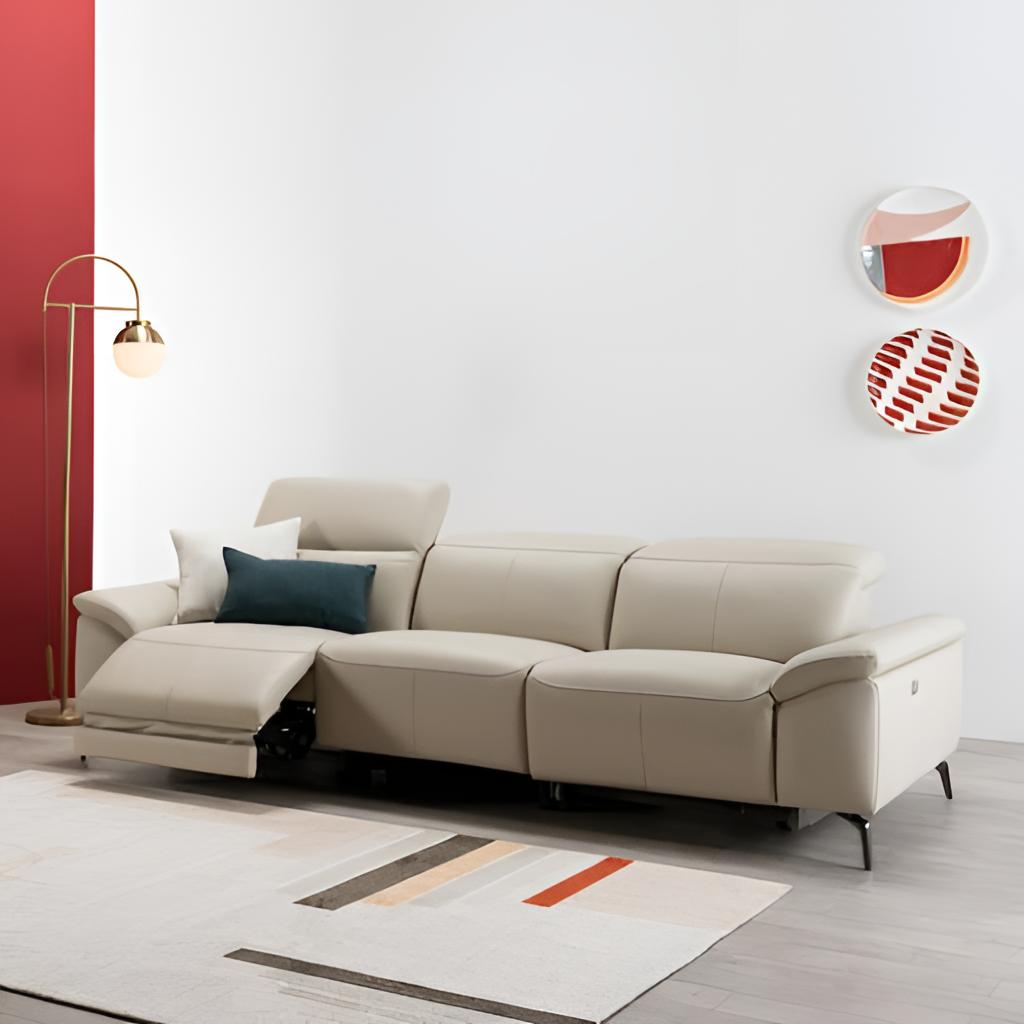
beige leather sectional sofa, living room, paint wallpaper, with vertical two tone pattern, contemporary, wood flooring, with plank pattern